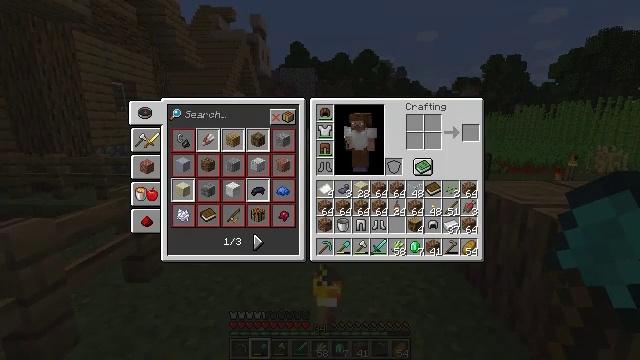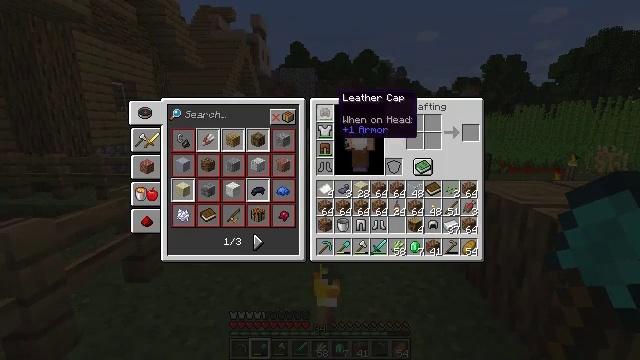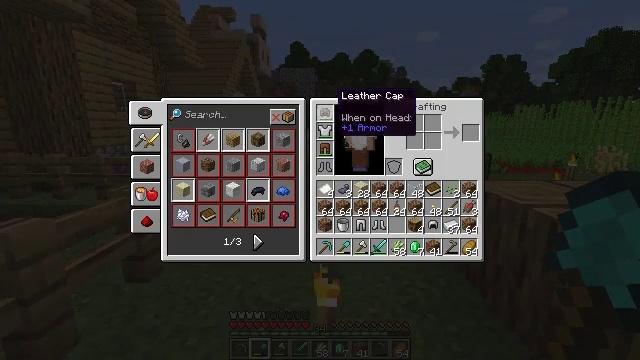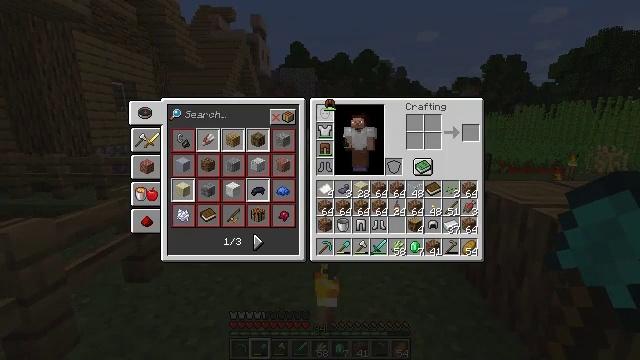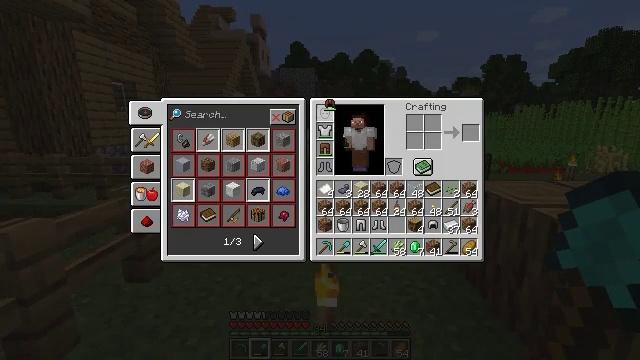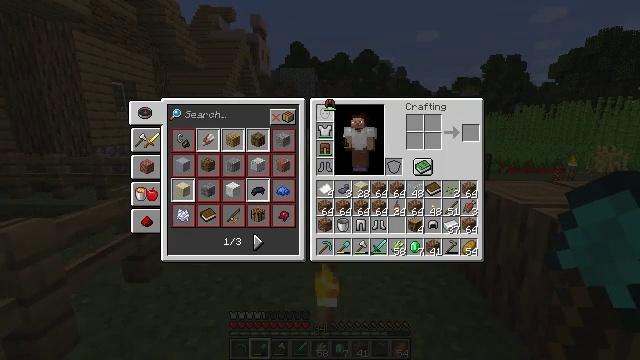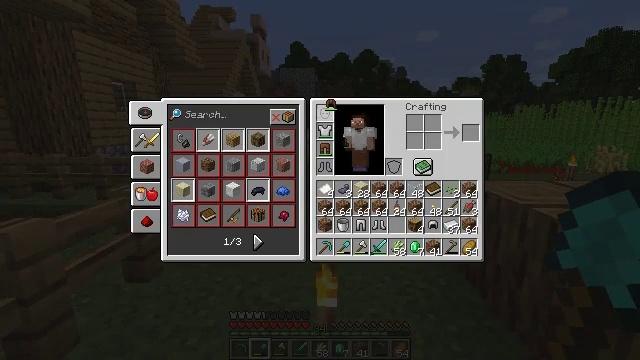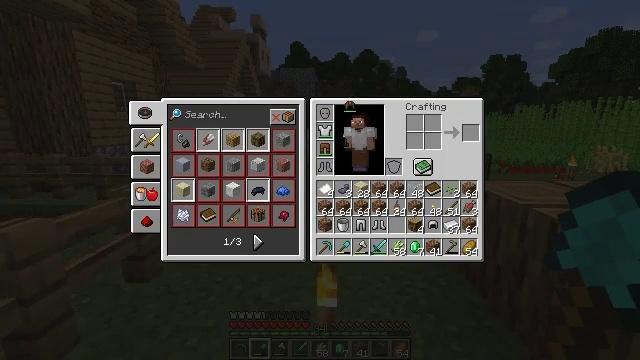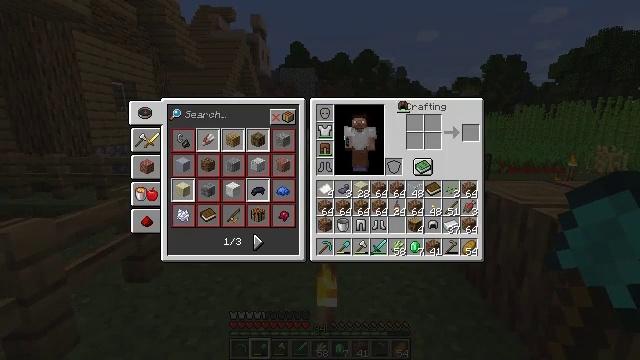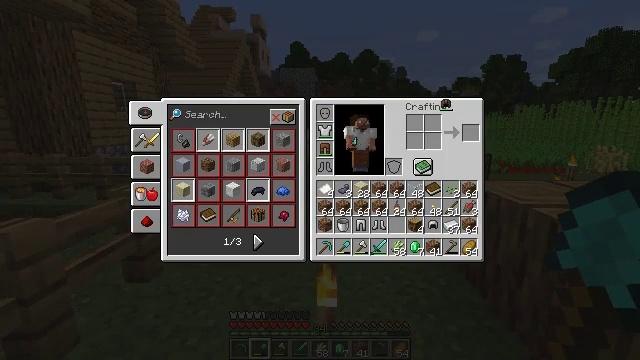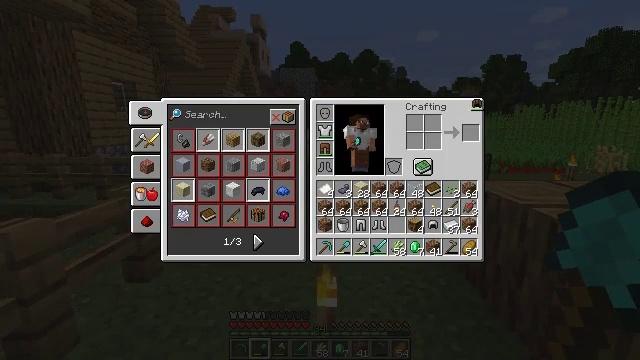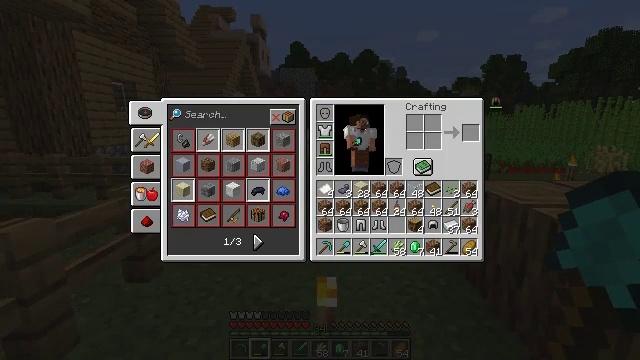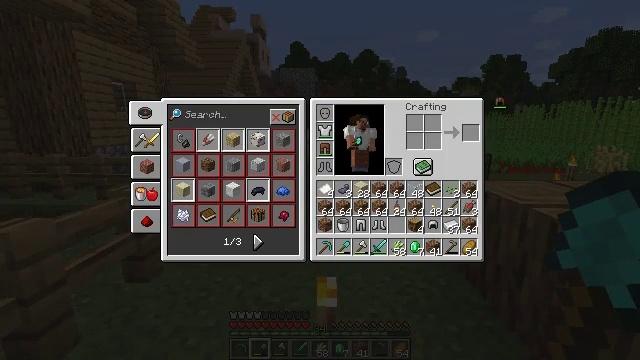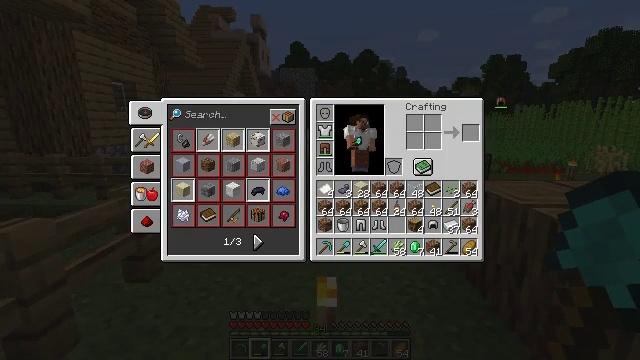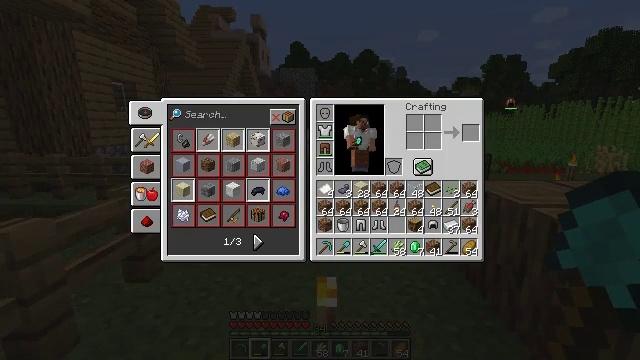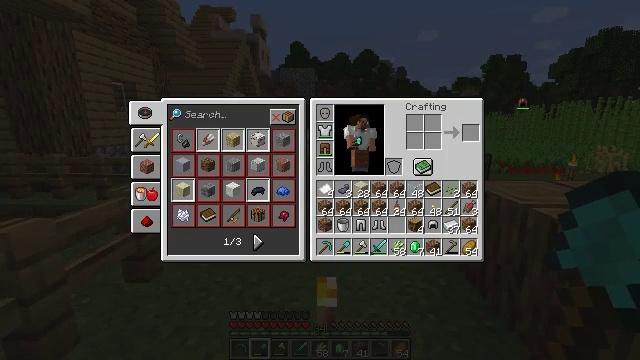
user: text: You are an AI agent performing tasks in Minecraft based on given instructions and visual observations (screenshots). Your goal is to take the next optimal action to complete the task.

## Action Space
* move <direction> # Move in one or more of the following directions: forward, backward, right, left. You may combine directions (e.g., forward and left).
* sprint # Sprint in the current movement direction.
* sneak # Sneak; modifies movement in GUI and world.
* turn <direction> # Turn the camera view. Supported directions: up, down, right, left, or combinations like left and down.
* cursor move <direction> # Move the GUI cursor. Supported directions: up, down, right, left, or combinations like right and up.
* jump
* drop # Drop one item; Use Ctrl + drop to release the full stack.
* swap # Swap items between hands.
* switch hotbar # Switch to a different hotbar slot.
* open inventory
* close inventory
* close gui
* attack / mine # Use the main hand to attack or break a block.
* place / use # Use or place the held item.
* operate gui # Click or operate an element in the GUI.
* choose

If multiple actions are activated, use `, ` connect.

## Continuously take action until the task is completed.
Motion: motion action
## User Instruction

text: Drop a leather helmet.
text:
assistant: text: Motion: cursor move up
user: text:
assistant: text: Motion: no_op
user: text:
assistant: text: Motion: operate gui
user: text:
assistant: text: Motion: operate gui
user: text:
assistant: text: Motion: operate gui
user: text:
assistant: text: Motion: no_op
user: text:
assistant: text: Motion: cursor move right
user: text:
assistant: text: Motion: cursor move right
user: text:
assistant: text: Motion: cursor move right
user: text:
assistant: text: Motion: cursor move right
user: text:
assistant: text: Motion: cursor move right
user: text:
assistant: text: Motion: no_op
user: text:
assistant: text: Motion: no_op
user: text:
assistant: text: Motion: cursor move right
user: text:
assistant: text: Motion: cursor move right
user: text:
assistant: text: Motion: no_op
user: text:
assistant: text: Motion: operate gui
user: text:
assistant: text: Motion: operate gui
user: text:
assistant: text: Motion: cursor move left
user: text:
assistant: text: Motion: cursor move left and down
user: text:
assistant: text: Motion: cursor move left and down
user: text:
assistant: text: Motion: cursor move left and down
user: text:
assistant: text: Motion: cursor move left and down
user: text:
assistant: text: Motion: no_op